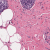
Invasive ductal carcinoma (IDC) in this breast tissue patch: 0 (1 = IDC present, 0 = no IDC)